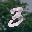
Label: 3